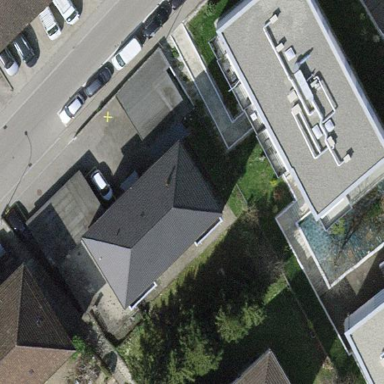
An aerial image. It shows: Apartment building with flat roof.